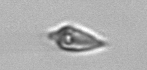
Label: Oxytoxum